Question: I want to detect the rectangles in the red zone of the picture below, I defined the picture center and drew a line and compared my center to the rectangles center and that way I am able to find the centres.
My approach didn't take Y into consideration but the left range requires that. So I think Points would be appropriate to use here but I don't know how to do that,
QUESTION How to define this range(demonstrated by the redlines), I just want to know which objects are on the left line,right line,center line(gray lines), So by defining lines,spaces, anything would work for me,
'''
// Rectangles am interested in, have left, right, top, bottom pixel position
var rectangleCenter =(left + right) / 2;
if (rectangleCenter >= (CenterRef - 50) && rectangleCenter <= (CenterRef + 50))
{
}
// assuming 5 is the curve
for(int i=0; i<somelimit; i+5)
{
var rectangleCenter = (left + right) / 2;
// assuming its a 1000 pixel image, Mycenter is 500,
leftRef = MyCenter + 250;
leftRef + i;
if (rectangleCenter >= (leftRef - 50) && rectangleCenter <= (leftRef + 50))
{
}
'''

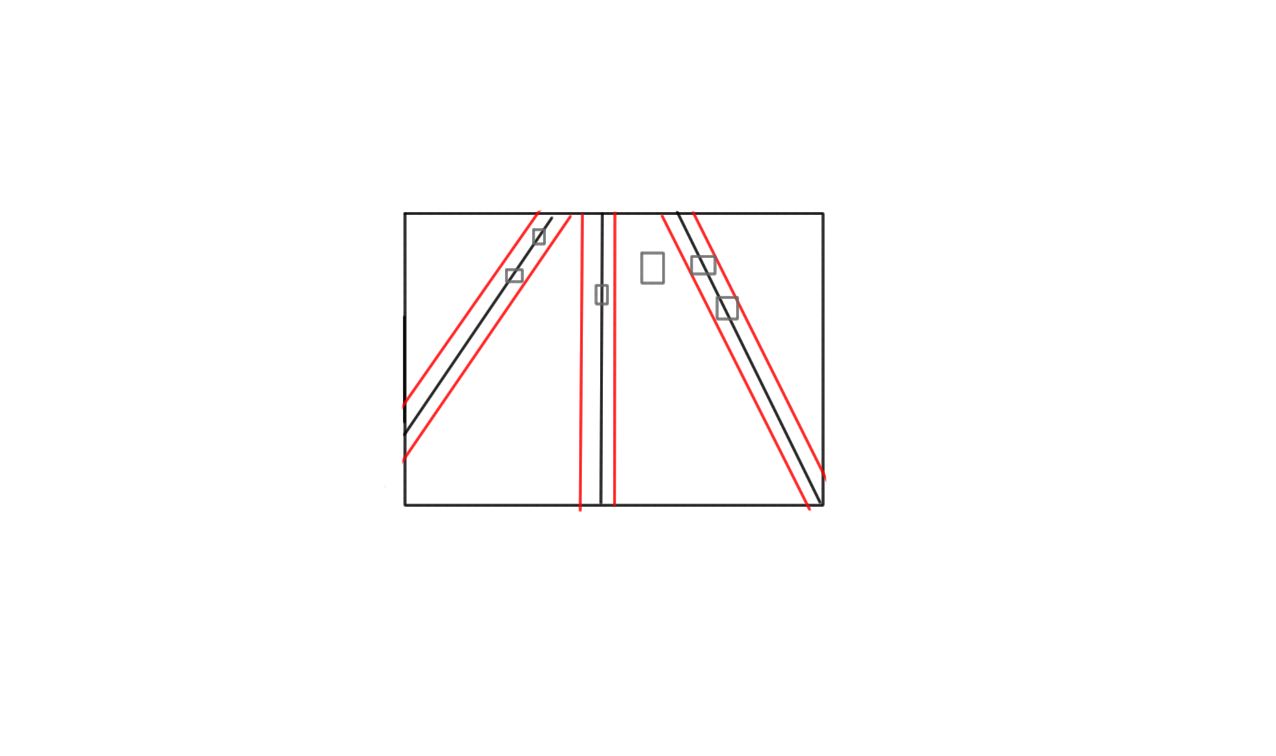
Answer: '''
public partial class Form1 : Form
{
public Form1()
{
InitializeComponent();
}
private void Form1_Load(object sender, EventArgs e)
{
double[,] allPoints = new double[5, 3]; //Each rectangle is defined by 4 X/Y Points (left-top, left-bottom, right-top and right-bottom)
//The four points of each rectangle have to be inside the given area (inside the given couple of red lines)
int foundInArea = 0;
int areaCount = 0;
do
{
areaCount = areaCount + 1; //There are three areas; what is inside each couple of two red lines
foundInArea = areaCount;
int count1 = 0;
do
{
count1 = count1 + 1;
if (!isInArea(areaCount, new double[] { 0, allPoints[count1, 1], allPoints[count1, 2] }))
{
foundInArea = 0;
break;
}
} while (count1 < 4);
if (foundInArea > 0)
{
break;
}
} while (areaCount < 3);
if (foundInArea > 0)
{
//Rectangle inside are foundInArea
}
}
private bool isInArea(int areaNo, double[] pointToTest)
{
bool isThere = false;
double alpha = returnAngles(areaNo); //Inclination of the red lines
double[] startPoint1 = returnStartEndPoints(areaNo, true, true); //Initial point of the red line on the left
double[] endPoint1 = returnStartEndPoints(areaNo, true, false); //End point of the red line on the left
double[] startPoint2 = returnStartEndPoints(areaNo, false, true); //Initial point of the red line on the right
double[] endPoint2 = returnStartEndPoints(areaNo, false, false); //End point of the red line on the right
return checkPoint(pointToTest, alpha, startPoint1, endPoint1, startPoint2, endPoint2);
}
private bool checkPoint(double[] pointToTest, double alpha, double[] startPoint1, double[] endPoint1, double[] startPoint2, double[] endPoint2)
{
bool isThere = false;
//You have all the information and can perform the required trigonometrical calculculations to determine whether the two lines surround the given point or not
//I think that I have worked more than enough in this code :)
return isThere;
}
//Hardcoded angles for each red line.
//All the angles have to be taken from the same reference point (for example: middle-bottom part)
//Example: area1 (lines on the left): 240 degree, area2: 270 degree...
private double returnAngles(int areaNo)
{
double outVal = 0;
if (areaNo == 1)
{
//outVal = val;
}
else if (areaNo == 2)
{
//outVal = val;
}
else if (areaNo == 3)
{
//outVal = val;
}
return outVal;
}
//Returning the X (index 1) and Y (index 2) values under the given conditions (start/end point for each area)
//These values have to be hardcoded from a rough estimation. For example, by assuming that the start is in the upper part,
//the starting point for the left line can be assumed to be X = max_X/3 and Y = max_Y
private double[] returnStartEndPoints(int areaNo, bool isLeftLine, bool isStartPoint)
{
double[] outPoint = new double[3];
if (areaNo == 1)
{
if (isLeftLine)
{
if (isStartPoint)
{
//outPoint[1] = value; //hardcoded X for start point of line on the left of area1
//outPoint[2] = value; //hardcoded Y for start point of line on the left of area1
}
else
{
//outPoint[1] = value;
//outPoint[2] = value;
}
}
else
{
if (isStartPoint)
{
//outPoint[1] = value;
//outPoint[2] = value;
}
else
{
//outPoint[1] = value;
//outPoint[2] = value;
}
}
}
else if (areaNo == 2)
{
if (isLeftLine)
{
if (isStartPoint)
{
//outPoint[1] = value;
//outPoint[2] = value;
}
else
{
//outPoint[1] = value;
//outPoint[2] = value;
}
}
else
{
if (isStartPoint)
{
//outPoint[1] = value;
//outPoint[2] = value;
}
else
{
//outPoint[1] = value;
//outPoint[2] = value;
}
}
}
else if (areaNo == 3)
{
if (isLeftLine)
{
if (isStartPoint)
{
//outPoint[1] = value;
//outPoint[2] = value;
}
else
{
//outPoint[1] = value;
//outPoint[2] = value;
}
}
else
{
if (isStartPoint)
{
//outPoint[1] = value;
//outPoint[2] = value;
}
else
{
//outPoint[1] = value;
//outPoint[2] = value;
}
}
}
return outPoint;
}
}
'''